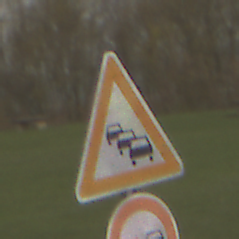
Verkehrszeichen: Stau
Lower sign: Ueberholverbot
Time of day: MorningAfternoon
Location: Outdoor (Suburban)
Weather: Overcast
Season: NotSpecified
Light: Natural